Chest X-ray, PA view. Patient: 73 years old, sex F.
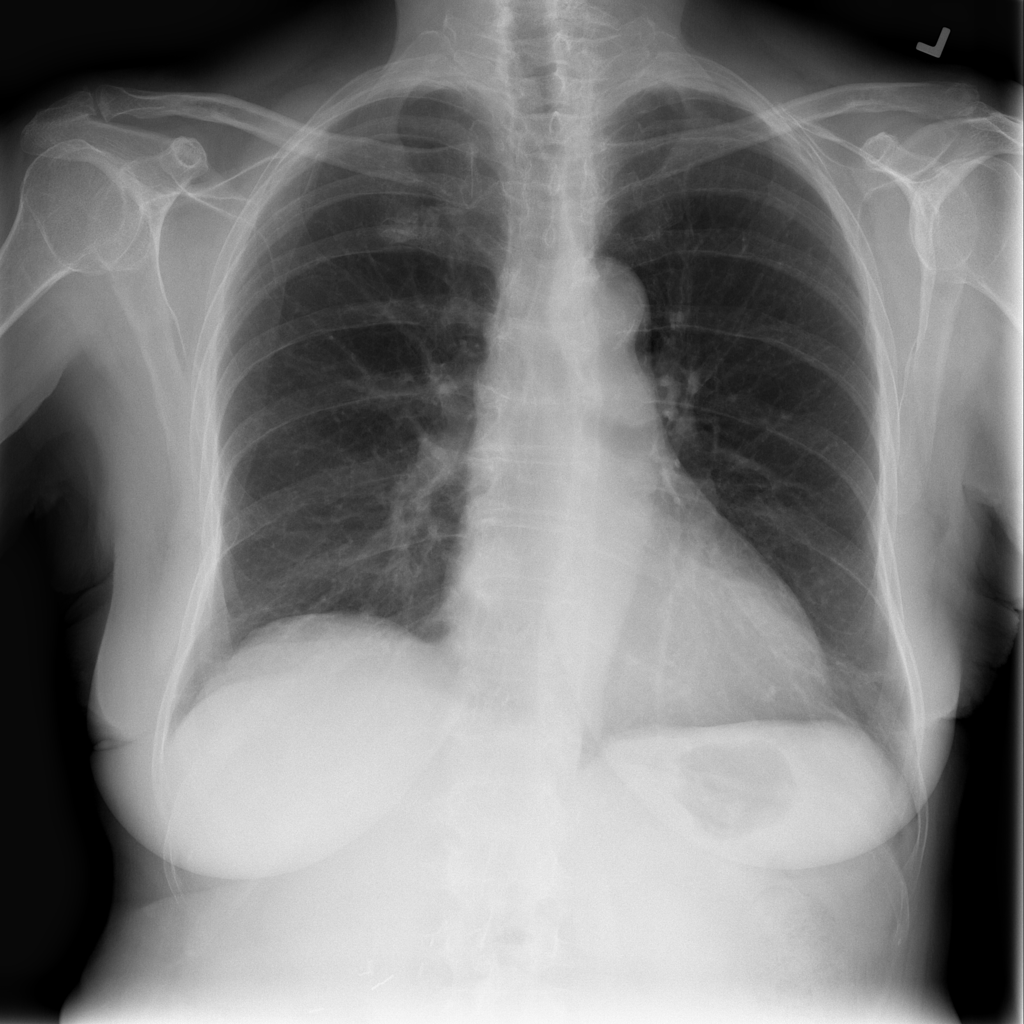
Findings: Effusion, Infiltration